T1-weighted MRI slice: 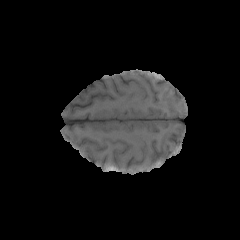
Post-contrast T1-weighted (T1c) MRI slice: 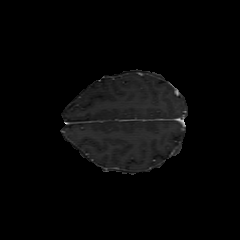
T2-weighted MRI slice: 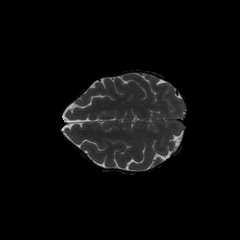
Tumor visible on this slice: no